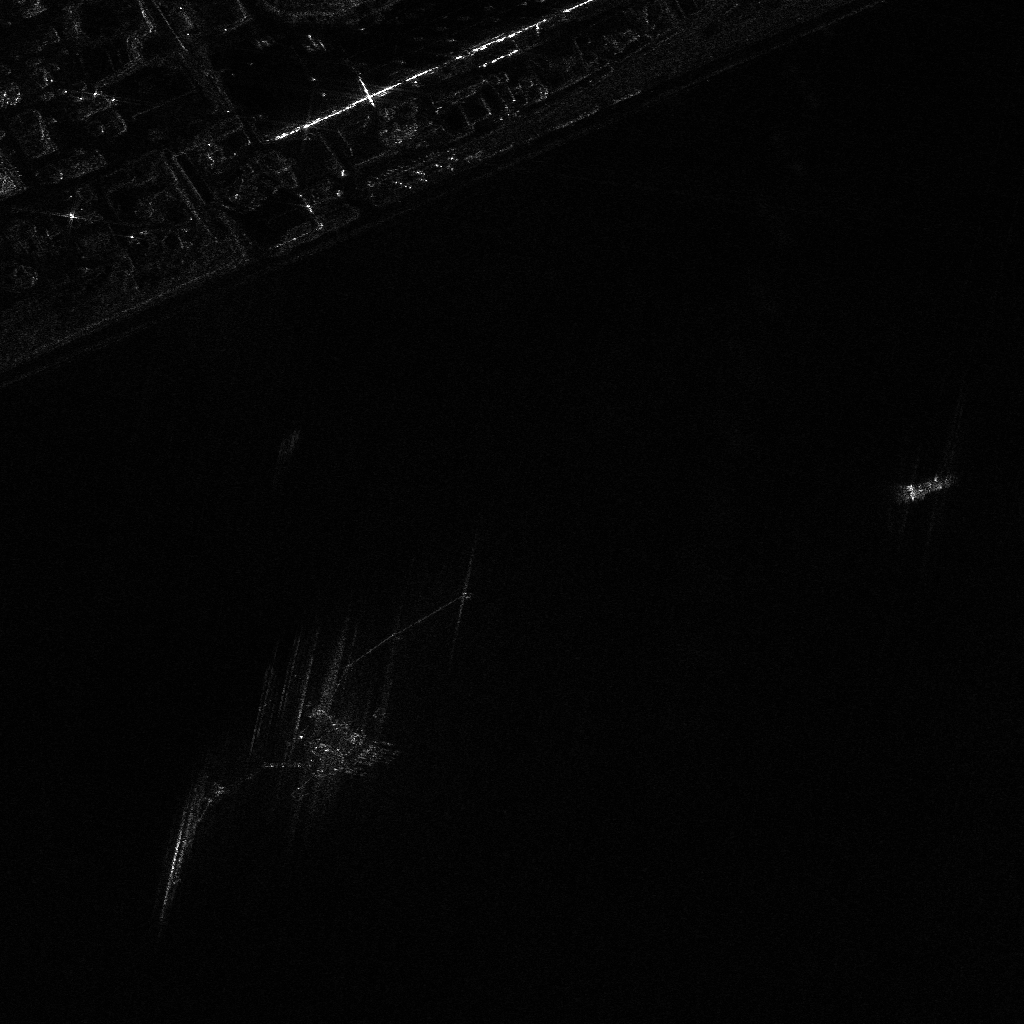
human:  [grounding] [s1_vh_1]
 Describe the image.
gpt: In the satellite image, there is  <ref>1 medium container </ref> <box>[[89, 43, 91, 50, 70]]</box> located at right.